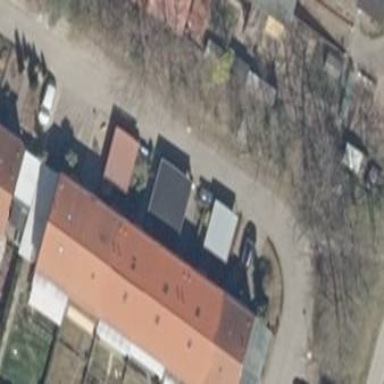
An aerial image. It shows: Terrace-style building with gabled roof.